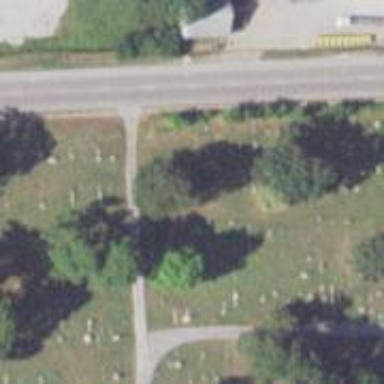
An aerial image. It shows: Cemetery.